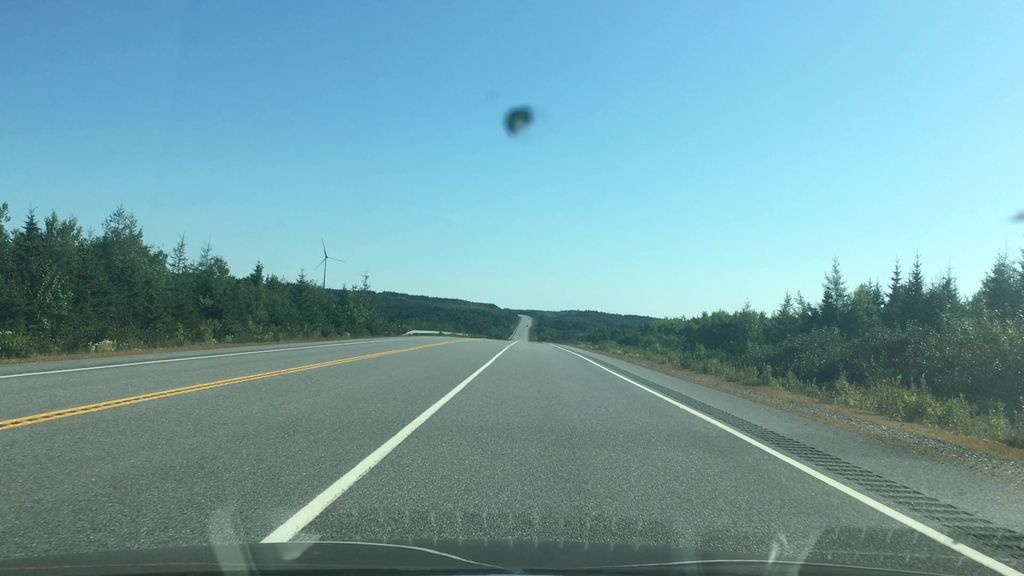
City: halifax